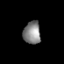
Tissue: prostate
Cell type: T cells
Senescence score: 0.3084
Nuclear area (px): 384
Mean DAPI intensity: 132.38